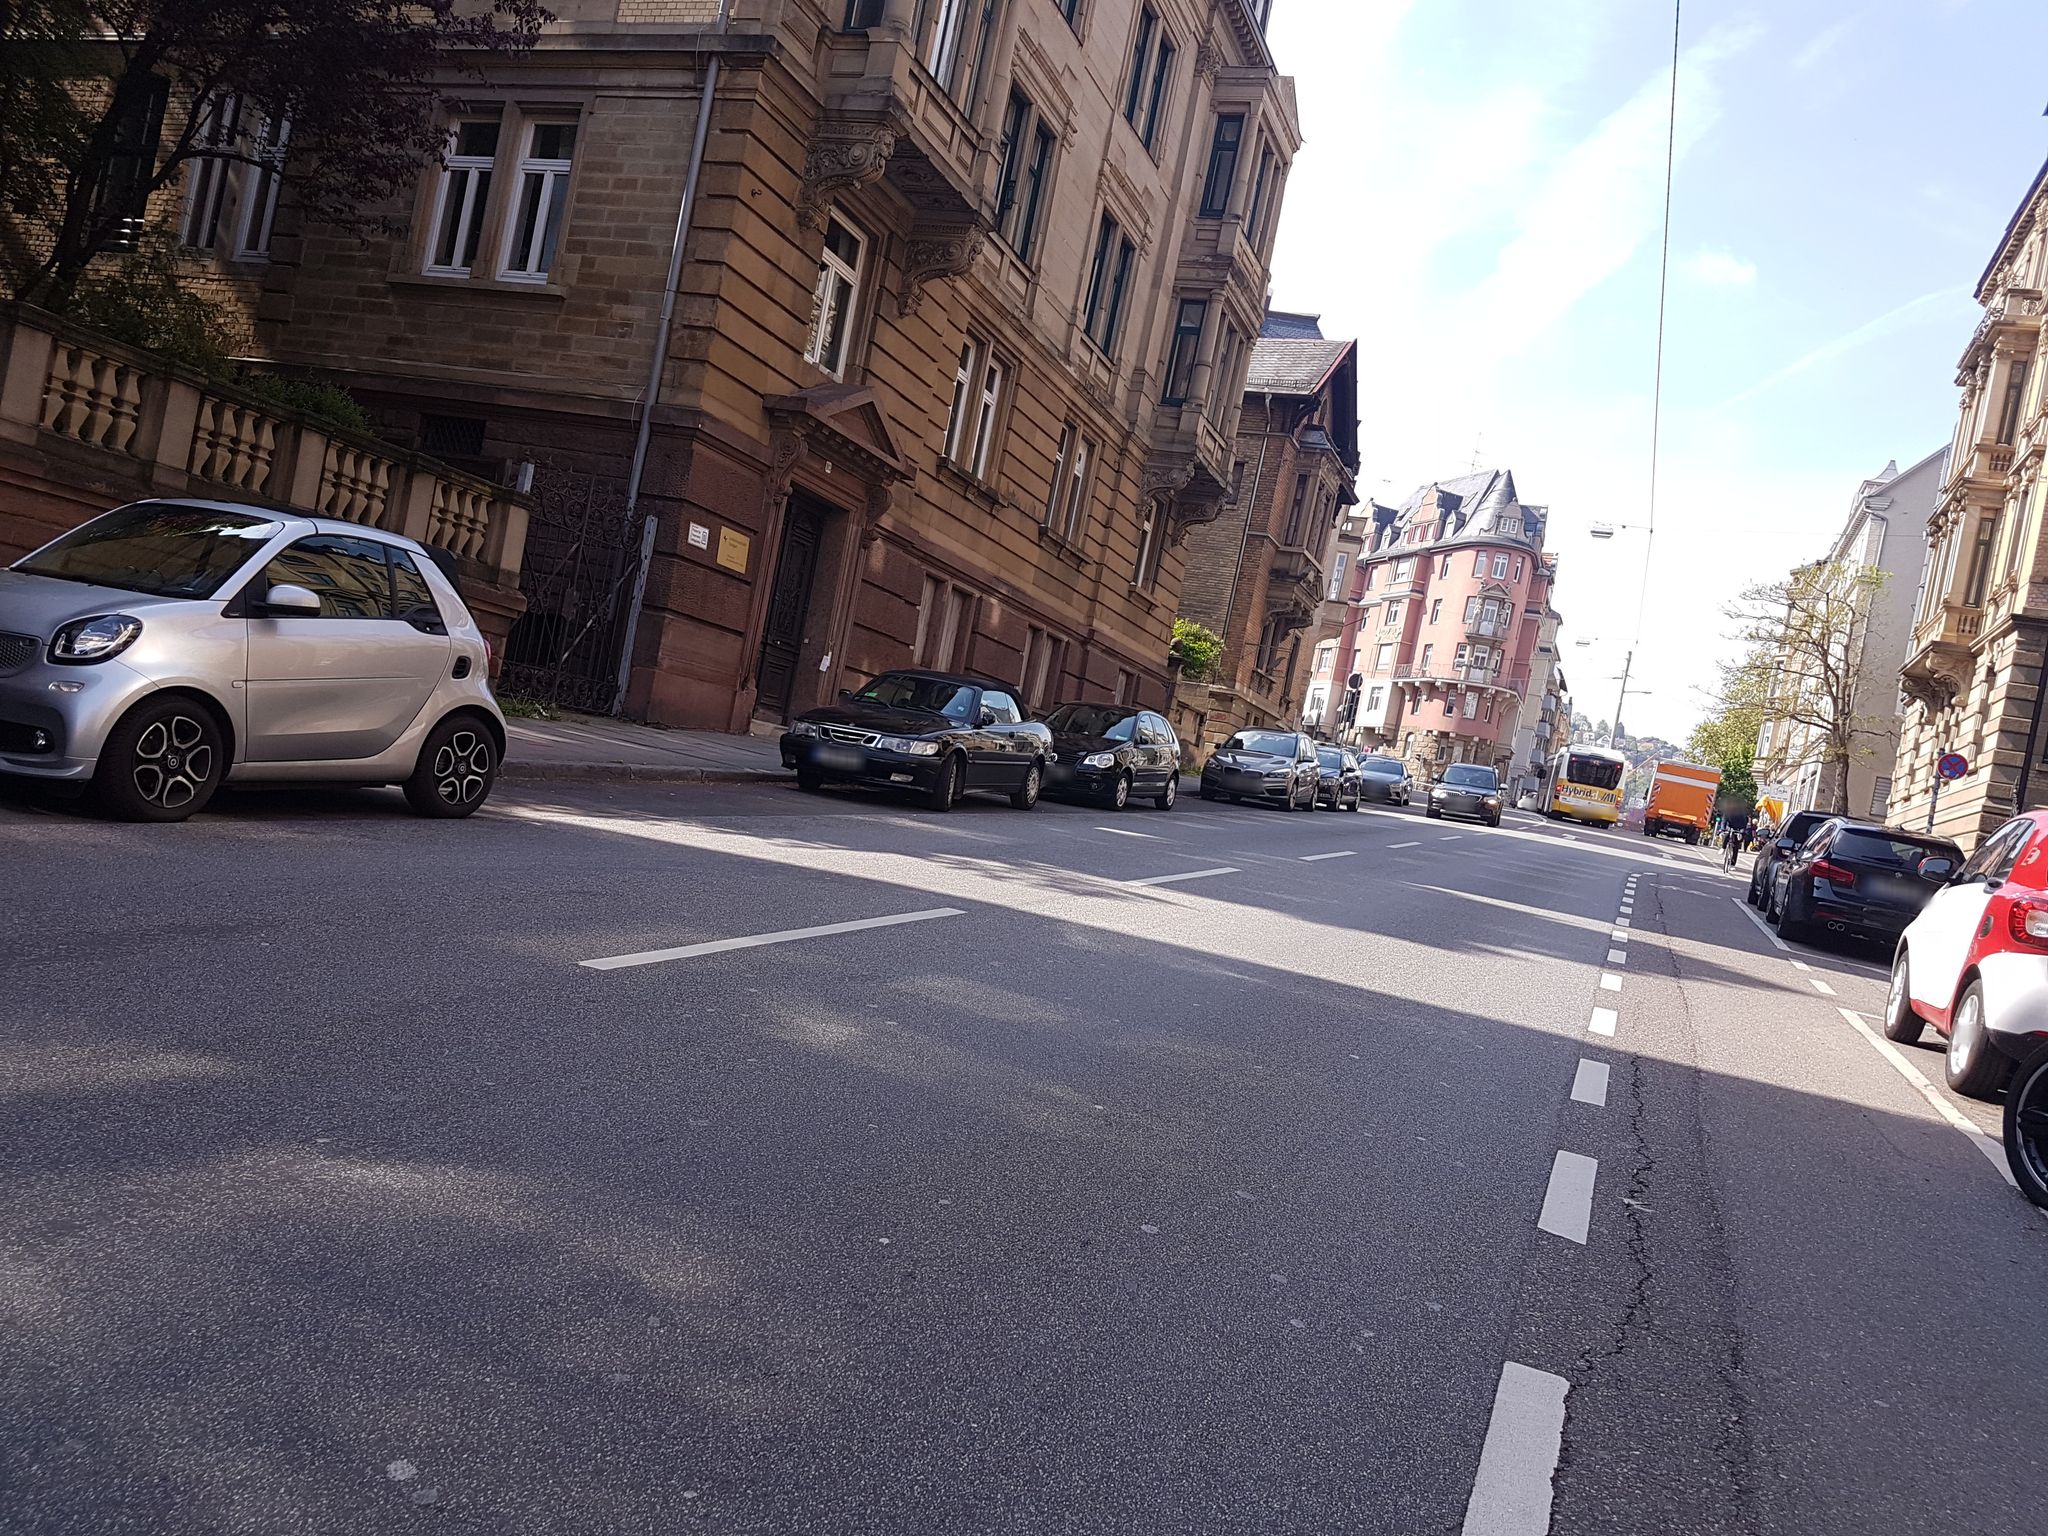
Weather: clear
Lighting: day
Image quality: good
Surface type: walking surface
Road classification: tertiary
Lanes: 3, 2
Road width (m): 11.3
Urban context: urban centre
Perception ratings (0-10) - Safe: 4.41, Lively: 8.87, Beautiful: 8.01, Boring: 0.59, Depressing: 4.27, Wealthy: 7.74